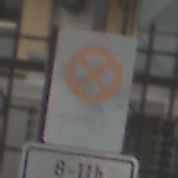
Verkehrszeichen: Taxenstand
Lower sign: ZeitangabenOhneBeschraenkungAufWochentage2
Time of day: MorningAfternoon
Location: Outdoor (Urban)
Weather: Overcast
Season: NotSpecified
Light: Natural